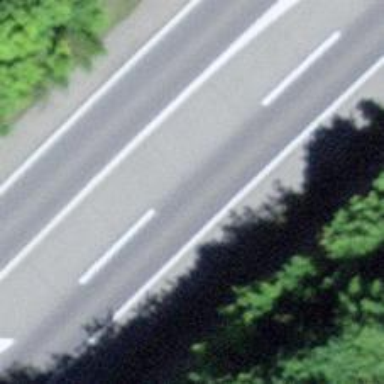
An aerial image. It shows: Trunk highway.